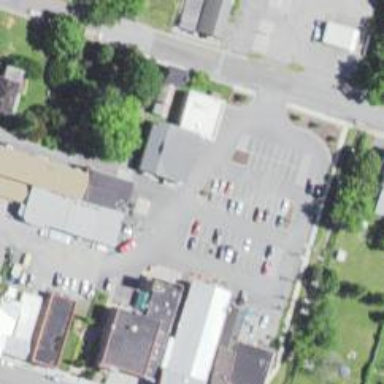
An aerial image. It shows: Ambulance station for emergencies.